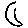
Label: moon